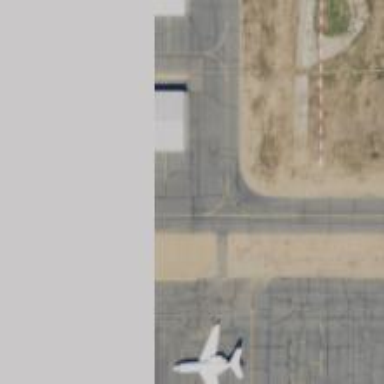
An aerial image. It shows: View of taxiway at the airport.